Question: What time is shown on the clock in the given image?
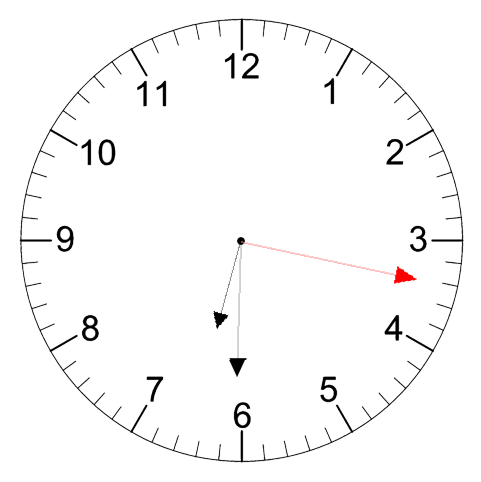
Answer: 06:30:17